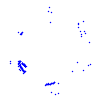
Particle: kaon